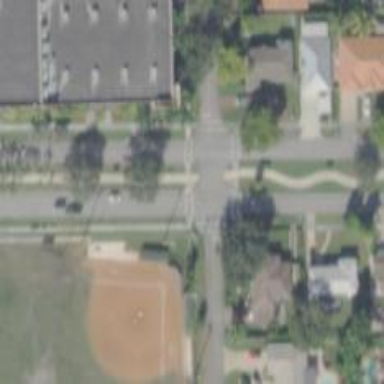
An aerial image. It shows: Marked crossing on footway.